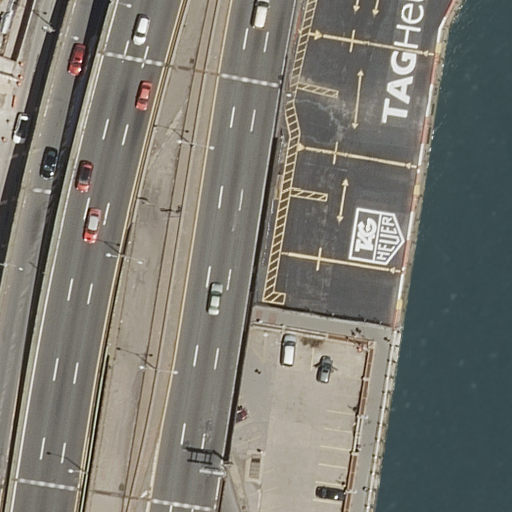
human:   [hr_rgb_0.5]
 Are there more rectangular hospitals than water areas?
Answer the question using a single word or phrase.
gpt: no

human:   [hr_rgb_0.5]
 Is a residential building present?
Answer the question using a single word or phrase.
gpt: yes

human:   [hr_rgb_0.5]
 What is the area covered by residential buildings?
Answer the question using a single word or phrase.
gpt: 1928m2

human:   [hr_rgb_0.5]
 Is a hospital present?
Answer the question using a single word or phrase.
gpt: yes

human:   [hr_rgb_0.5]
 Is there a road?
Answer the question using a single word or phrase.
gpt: yes

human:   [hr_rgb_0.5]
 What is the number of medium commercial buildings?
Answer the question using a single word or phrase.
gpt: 0

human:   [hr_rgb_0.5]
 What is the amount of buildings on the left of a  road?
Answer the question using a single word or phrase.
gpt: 1

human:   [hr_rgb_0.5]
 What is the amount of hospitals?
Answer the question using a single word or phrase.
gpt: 1

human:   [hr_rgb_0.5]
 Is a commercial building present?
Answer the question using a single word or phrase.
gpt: no

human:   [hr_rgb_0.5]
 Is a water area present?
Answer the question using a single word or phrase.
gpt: yes

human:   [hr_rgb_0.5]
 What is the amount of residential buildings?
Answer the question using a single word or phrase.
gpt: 1

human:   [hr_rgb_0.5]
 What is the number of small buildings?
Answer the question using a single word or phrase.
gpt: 0

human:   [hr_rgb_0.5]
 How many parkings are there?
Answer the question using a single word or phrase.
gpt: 1

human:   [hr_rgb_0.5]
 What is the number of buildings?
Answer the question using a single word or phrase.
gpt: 1

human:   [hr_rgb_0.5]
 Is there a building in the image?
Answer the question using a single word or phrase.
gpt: yes

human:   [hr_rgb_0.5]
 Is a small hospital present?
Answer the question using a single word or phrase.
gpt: no

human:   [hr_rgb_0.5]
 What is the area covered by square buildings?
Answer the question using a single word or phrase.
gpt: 0m2

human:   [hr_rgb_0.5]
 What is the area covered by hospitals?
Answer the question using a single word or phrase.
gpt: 9968m2

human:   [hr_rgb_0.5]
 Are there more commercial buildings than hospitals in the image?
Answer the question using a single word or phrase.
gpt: no

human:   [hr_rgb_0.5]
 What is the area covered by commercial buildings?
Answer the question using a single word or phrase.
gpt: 0m2

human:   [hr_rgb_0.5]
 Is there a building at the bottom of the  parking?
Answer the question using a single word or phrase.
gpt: no

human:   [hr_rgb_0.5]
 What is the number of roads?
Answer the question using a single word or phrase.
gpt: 9

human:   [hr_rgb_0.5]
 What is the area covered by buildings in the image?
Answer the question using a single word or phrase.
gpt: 1928m2

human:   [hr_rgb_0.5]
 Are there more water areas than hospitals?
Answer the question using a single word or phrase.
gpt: no

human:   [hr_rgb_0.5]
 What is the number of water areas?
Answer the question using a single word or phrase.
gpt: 1

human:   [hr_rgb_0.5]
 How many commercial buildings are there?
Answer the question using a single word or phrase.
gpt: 0

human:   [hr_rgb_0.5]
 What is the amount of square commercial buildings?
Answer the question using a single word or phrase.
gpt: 0

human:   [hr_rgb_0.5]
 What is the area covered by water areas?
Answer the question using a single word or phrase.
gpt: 2069m2

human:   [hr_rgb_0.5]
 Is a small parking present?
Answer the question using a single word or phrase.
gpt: no

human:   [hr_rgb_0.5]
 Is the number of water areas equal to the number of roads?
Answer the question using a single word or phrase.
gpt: no

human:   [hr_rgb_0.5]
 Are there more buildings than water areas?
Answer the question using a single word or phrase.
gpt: no

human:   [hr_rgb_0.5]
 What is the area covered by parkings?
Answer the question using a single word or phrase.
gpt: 1598m2

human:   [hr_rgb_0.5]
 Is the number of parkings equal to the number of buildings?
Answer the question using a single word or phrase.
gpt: yes

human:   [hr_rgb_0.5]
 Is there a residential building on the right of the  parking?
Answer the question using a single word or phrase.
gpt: no

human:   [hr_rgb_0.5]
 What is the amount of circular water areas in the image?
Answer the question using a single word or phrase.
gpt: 0

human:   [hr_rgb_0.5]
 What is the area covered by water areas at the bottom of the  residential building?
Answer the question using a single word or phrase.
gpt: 2069m2

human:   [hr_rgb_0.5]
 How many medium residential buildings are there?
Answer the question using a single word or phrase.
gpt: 0

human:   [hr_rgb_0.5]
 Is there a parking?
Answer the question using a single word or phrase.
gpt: yes

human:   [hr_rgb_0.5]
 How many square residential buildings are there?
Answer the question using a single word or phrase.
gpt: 0

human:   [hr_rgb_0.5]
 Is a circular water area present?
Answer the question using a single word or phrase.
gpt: no

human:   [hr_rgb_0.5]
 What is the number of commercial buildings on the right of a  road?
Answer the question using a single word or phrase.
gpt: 0

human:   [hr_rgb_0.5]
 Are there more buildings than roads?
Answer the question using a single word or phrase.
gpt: no

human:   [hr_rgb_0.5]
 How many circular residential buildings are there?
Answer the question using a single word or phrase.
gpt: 0

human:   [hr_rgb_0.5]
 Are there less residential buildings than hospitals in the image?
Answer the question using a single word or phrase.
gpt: no

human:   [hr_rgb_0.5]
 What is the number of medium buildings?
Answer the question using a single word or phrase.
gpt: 0

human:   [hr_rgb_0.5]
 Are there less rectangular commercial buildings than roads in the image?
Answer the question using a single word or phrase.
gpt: yes

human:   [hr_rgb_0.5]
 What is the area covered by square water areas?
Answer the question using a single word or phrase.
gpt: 0m2

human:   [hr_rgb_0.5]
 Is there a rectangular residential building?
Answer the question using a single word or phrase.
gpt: no

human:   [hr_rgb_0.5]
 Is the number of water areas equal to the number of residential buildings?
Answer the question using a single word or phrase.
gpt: yes

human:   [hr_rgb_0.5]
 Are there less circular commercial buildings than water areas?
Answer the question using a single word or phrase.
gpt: yes

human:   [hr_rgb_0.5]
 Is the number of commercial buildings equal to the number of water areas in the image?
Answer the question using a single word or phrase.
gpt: no

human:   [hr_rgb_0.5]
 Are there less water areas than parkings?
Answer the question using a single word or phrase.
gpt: no

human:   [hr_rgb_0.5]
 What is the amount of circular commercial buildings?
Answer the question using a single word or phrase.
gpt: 0

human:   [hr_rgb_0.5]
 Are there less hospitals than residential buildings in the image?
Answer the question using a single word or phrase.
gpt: no

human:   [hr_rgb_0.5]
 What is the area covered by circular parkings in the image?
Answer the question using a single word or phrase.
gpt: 0m2

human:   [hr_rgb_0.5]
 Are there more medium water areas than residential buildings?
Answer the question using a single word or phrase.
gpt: no

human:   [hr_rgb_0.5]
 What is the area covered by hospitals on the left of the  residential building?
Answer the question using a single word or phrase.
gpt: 9968m2

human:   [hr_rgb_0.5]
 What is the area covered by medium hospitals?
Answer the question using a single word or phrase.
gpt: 0m2

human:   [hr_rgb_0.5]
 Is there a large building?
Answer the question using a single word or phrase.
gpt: yes

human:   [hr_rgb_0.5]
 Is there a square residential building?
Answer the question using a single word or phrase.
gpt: no

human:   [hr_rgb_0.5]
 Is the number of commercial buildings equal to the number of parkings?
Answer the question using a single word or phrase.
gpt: no

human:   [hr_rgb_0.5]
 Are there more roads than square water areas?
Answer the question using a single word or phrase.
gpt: yes

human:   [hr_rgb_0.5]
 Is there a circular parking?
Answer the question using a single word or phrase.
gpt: no

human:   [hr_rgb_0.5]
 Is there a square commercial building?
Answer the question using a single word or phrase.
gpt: no